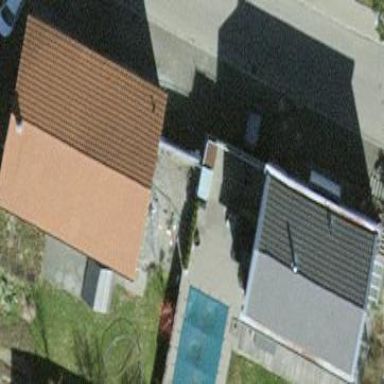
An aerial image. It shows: Detached building with gabled roof.